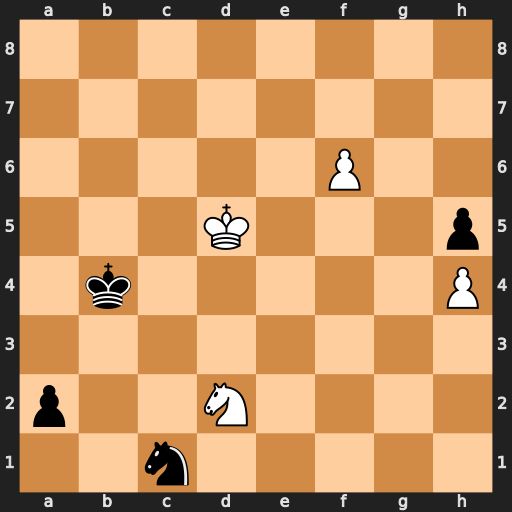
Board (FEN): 8/8/5P2/3K3p/1k5P/8/p2N4/2n5
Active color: w
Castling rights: -
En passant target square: -
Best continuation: f7 Kc3 f8=Q